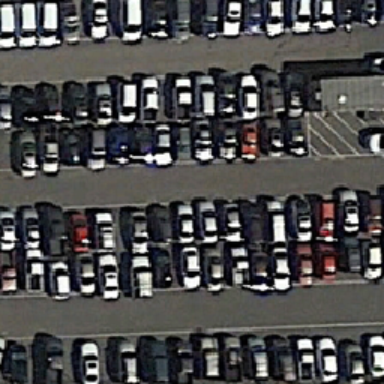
The parking lot is full of cars .